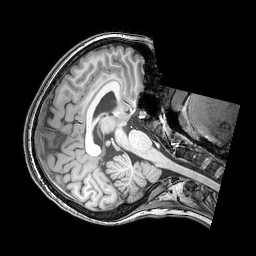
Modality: T1w
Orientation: axial